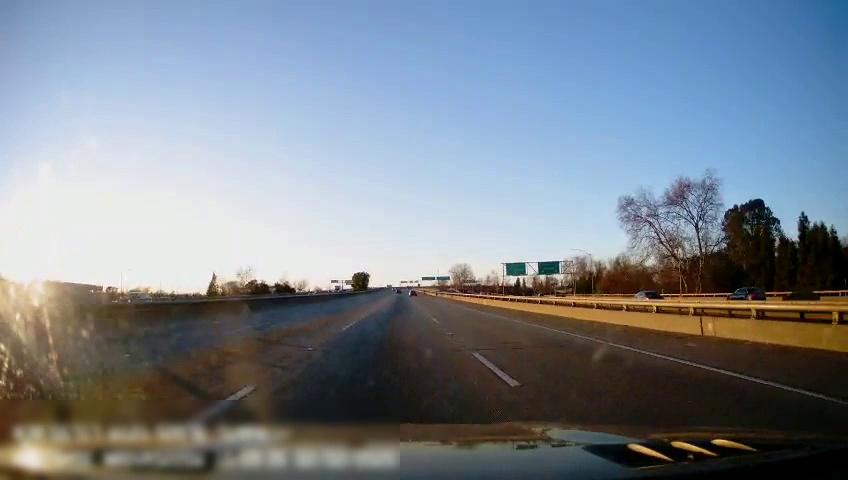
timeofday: Day
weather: Sunny
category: Drivable Space
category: Vehicles | Car
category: Vehicles | Car
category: Vehicles | Car
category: Lanes | Current Lane
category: Lanes | Current Lane
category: Lanes | Alternate Lane
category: Lanes | Alternate Lane
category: Traffic | Signs
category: Traffic | Signs
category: Traffic | Signs
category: Traffic | Signs